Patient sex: M
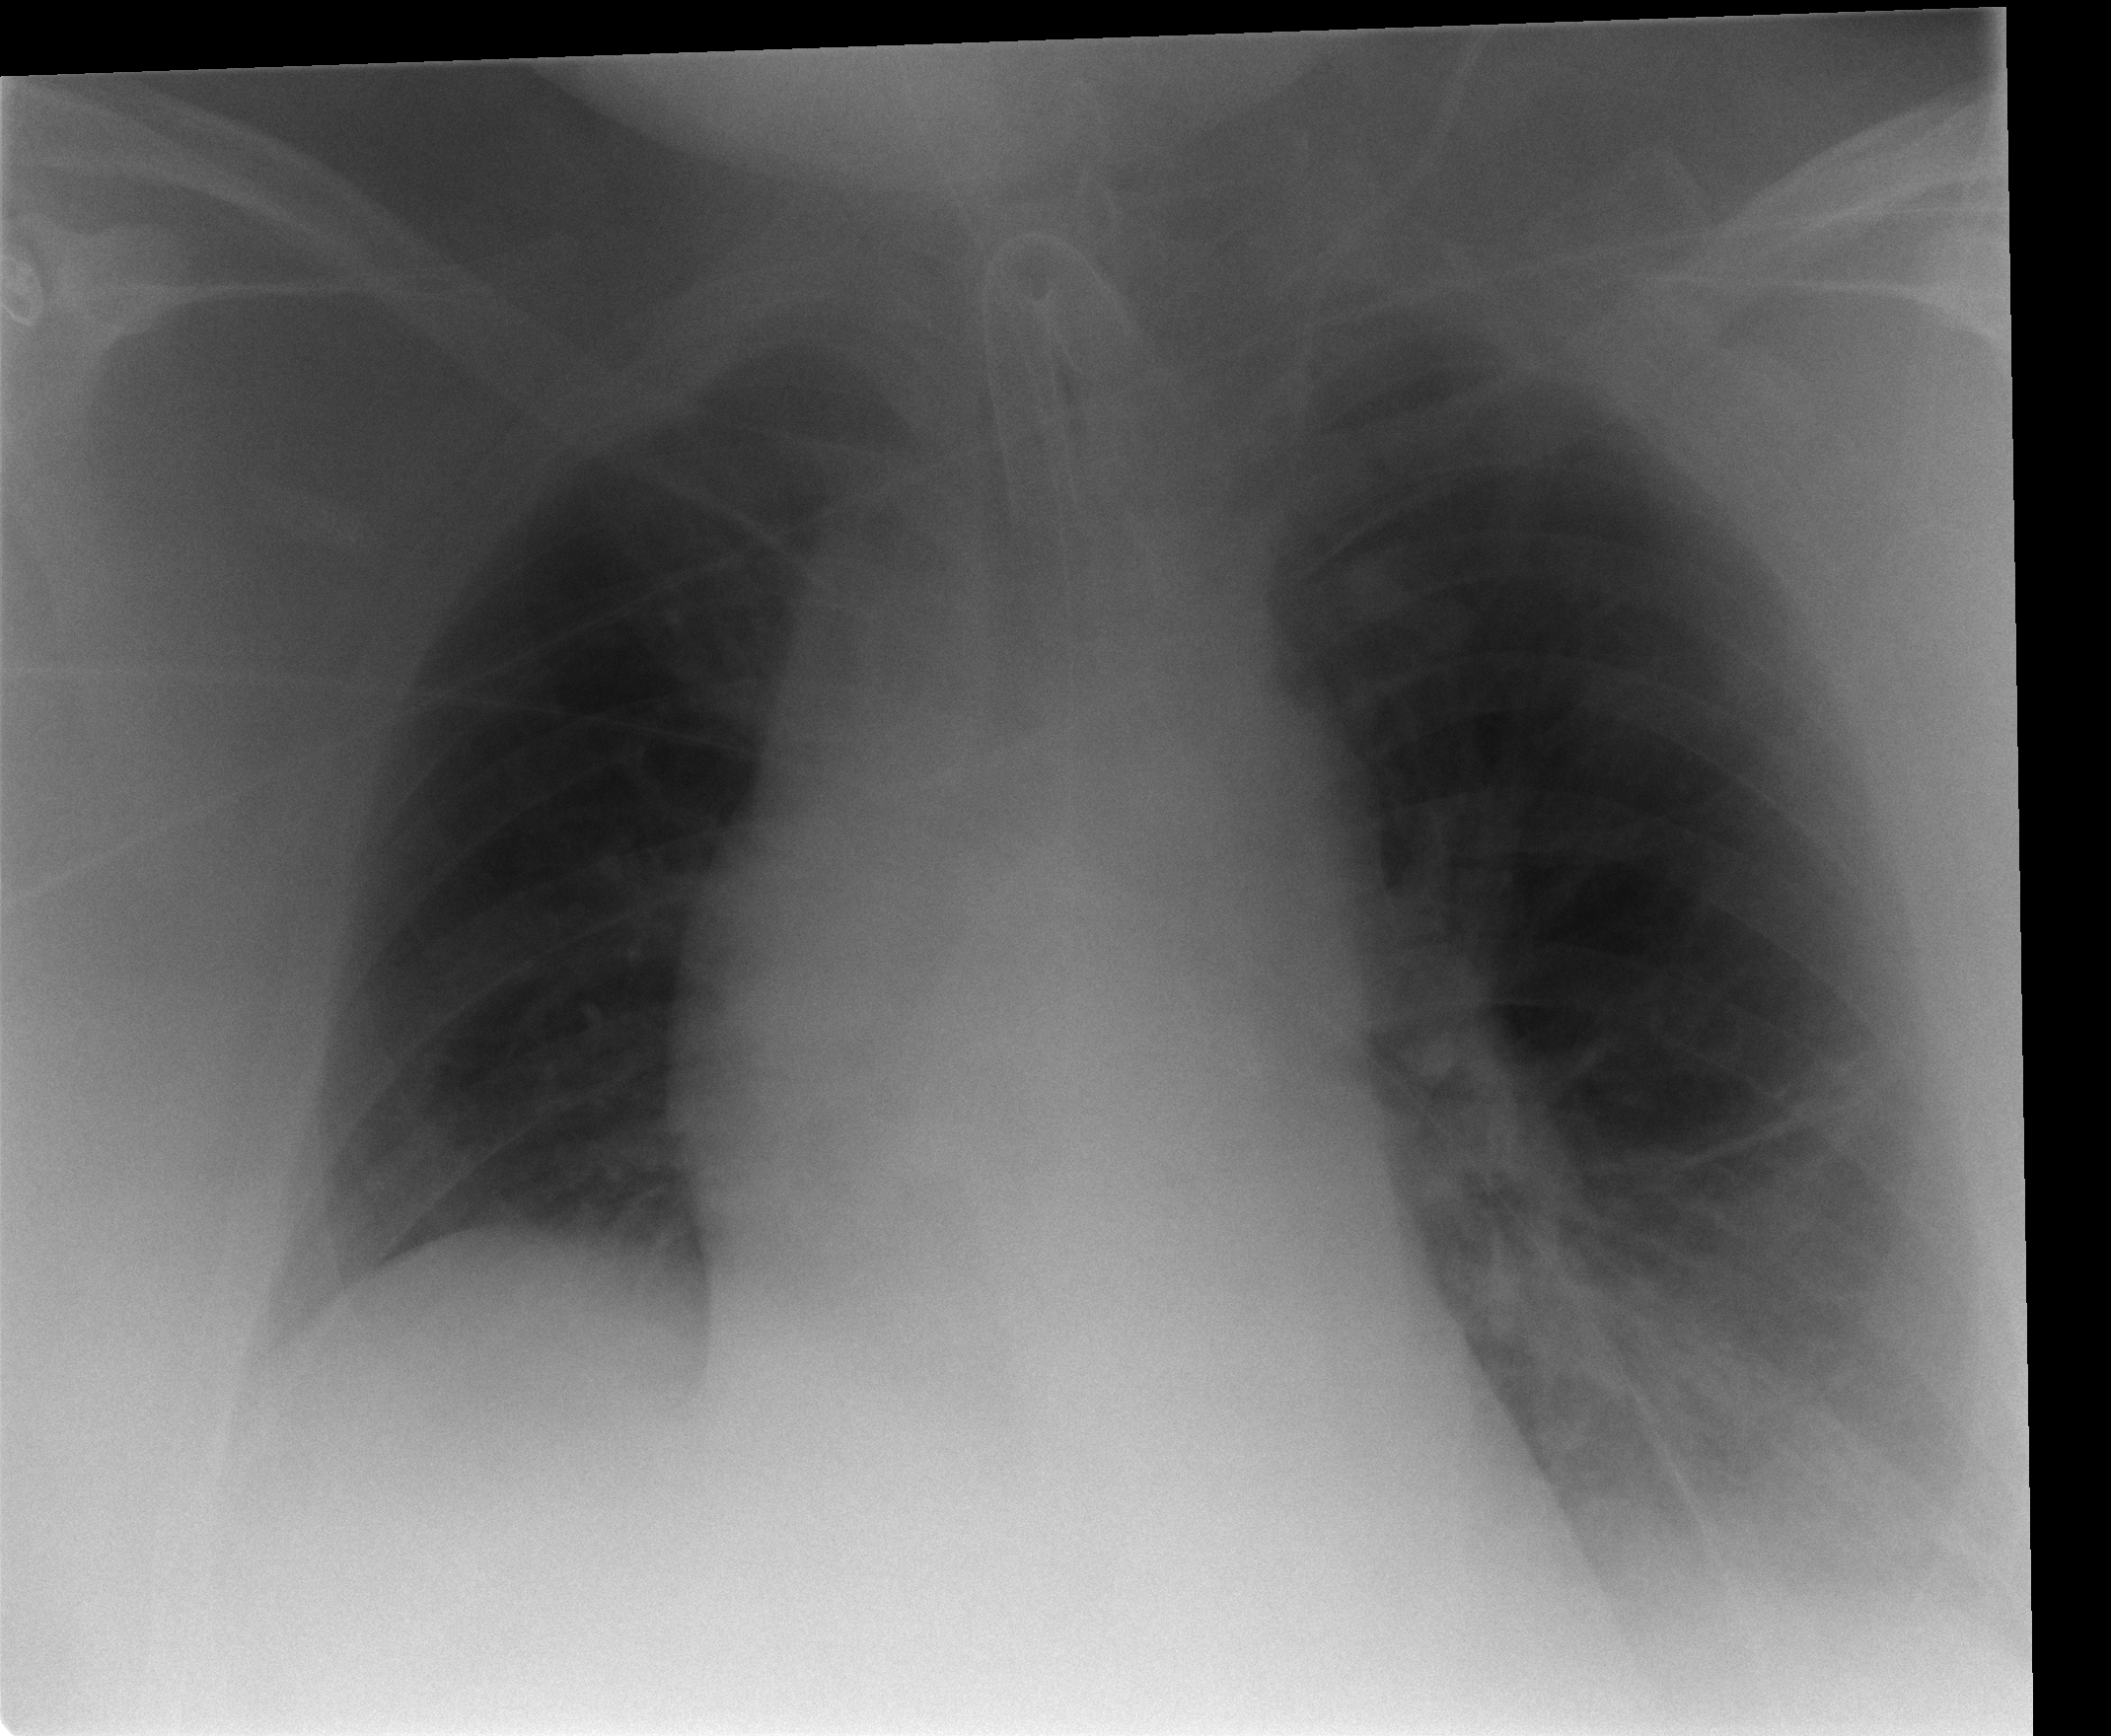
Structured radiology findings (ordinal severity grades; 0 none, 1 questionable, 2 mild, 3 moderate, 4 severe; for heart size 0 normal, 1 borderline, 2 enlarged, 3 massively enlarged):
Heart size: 2
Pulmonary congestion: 0
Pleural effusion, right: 0
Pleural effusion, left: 2
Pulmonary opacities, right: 0
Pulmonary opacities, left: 0
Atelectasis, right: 0
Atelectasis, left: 2